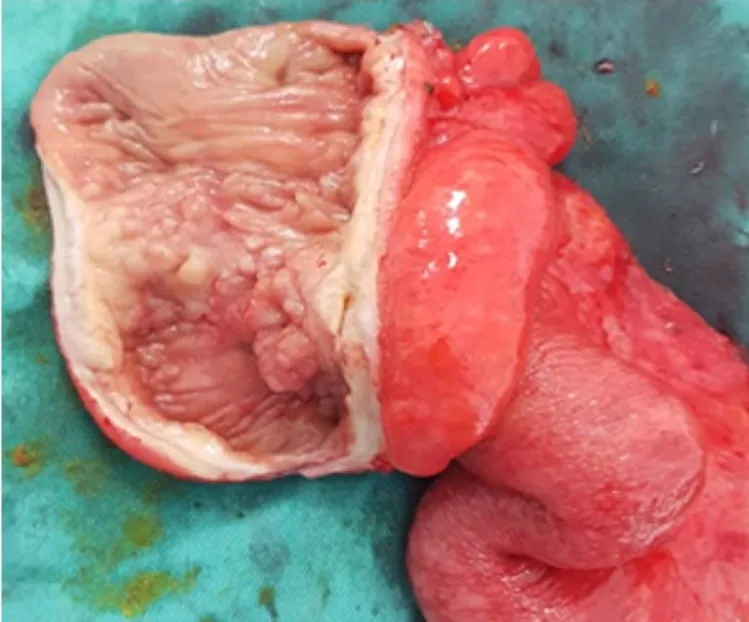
Sectioning of the right hemicolectomy specimen revealed telescoping of the distal ileum into the cecum through the ileocecal valve. The terminal ileum wall was thickened and fibrotic with whitish solid nodules. Multiple small polyps were seen in the cecum and part of the ascending colon mucosa.
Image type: medical_photograph (other_medical_photograph)